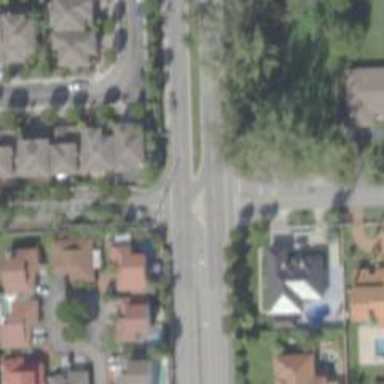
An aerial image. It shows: Asphalt road with secondary link designation.